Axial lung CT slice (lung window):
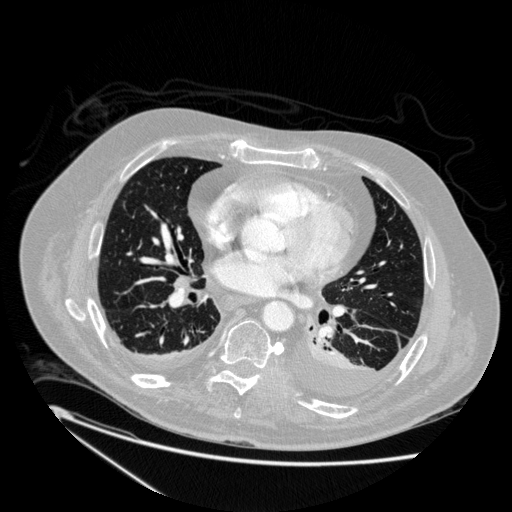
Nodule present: no